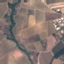
Land use / land cover: PermanentCrop